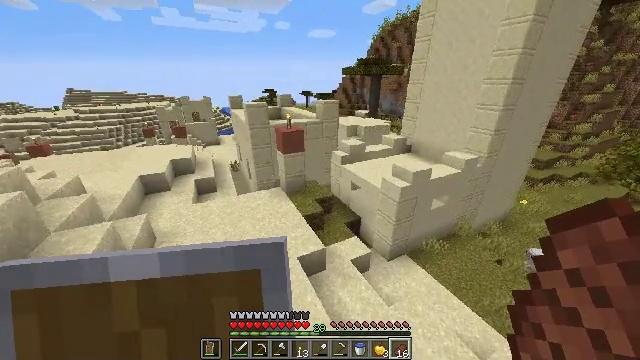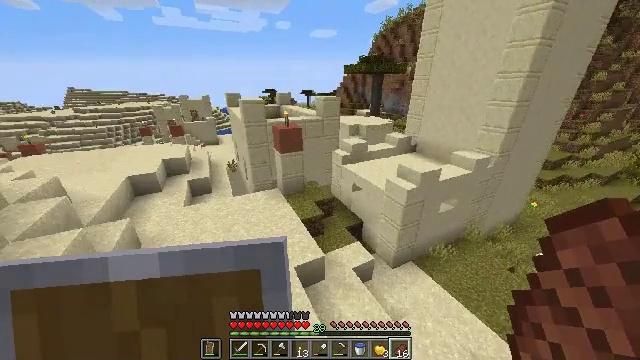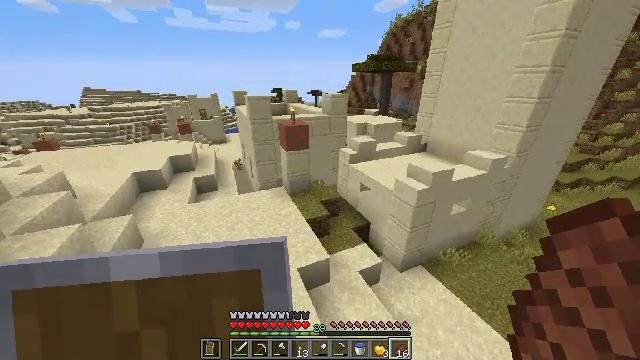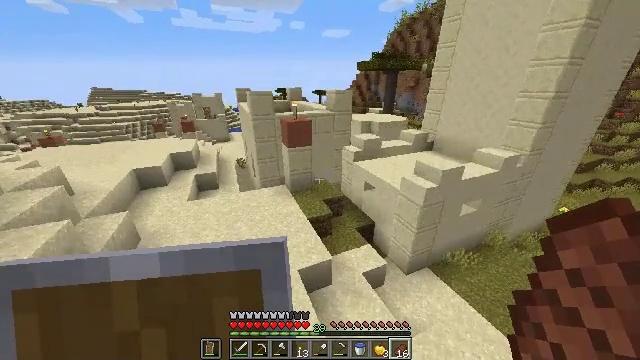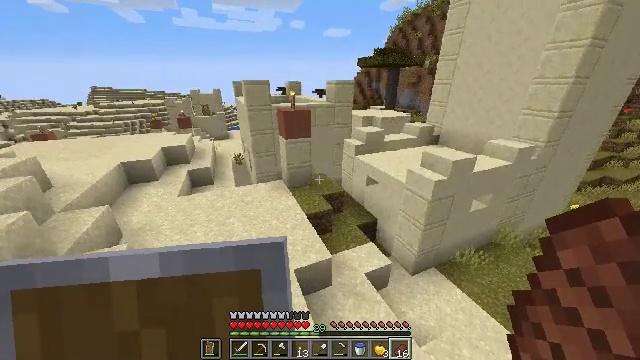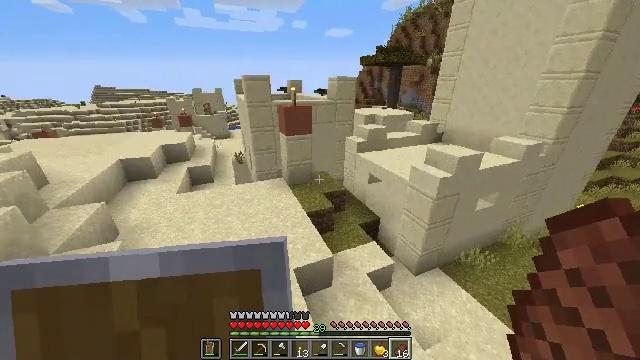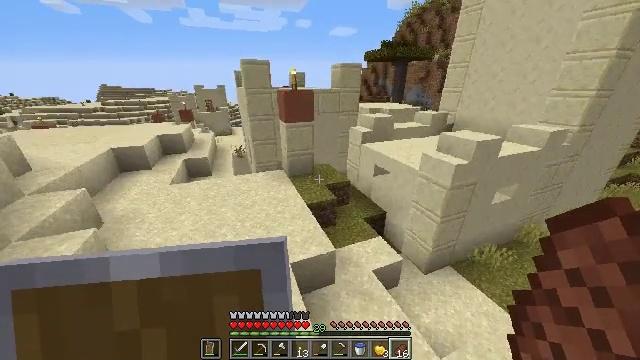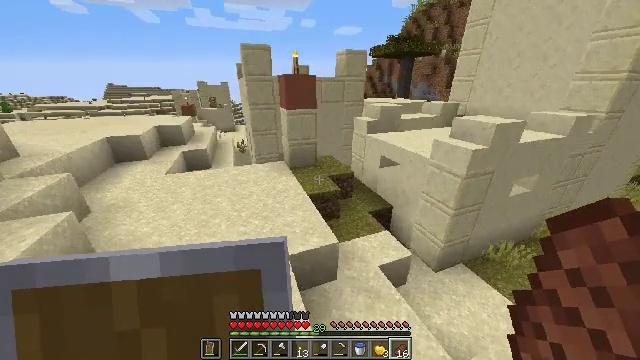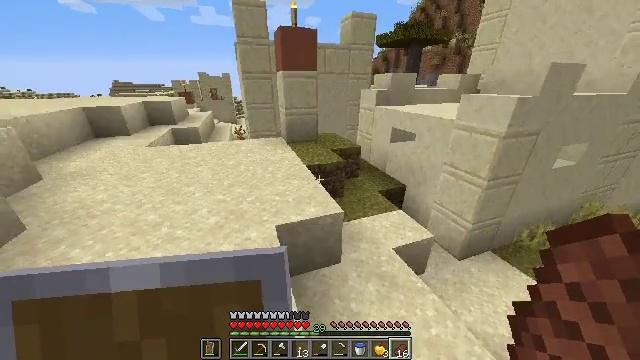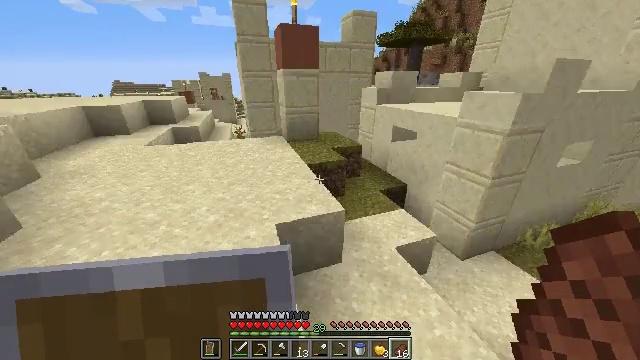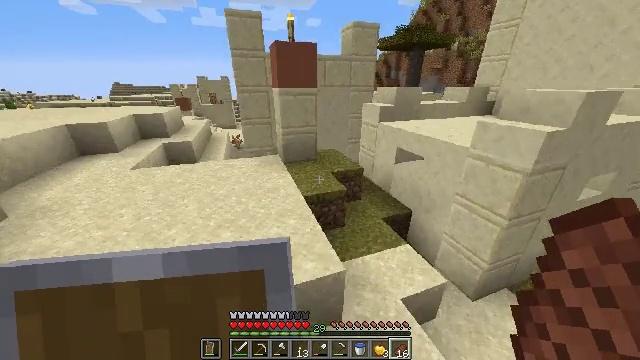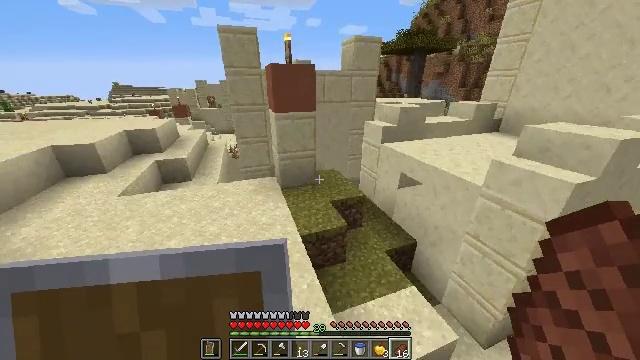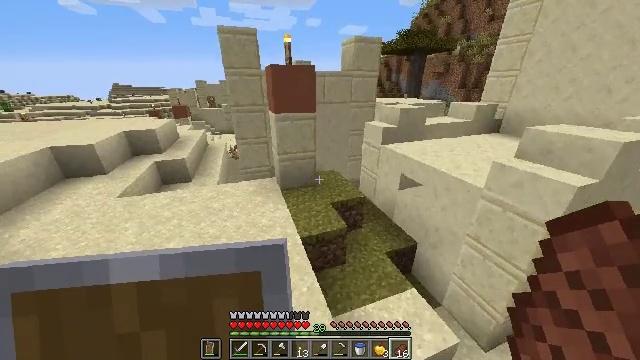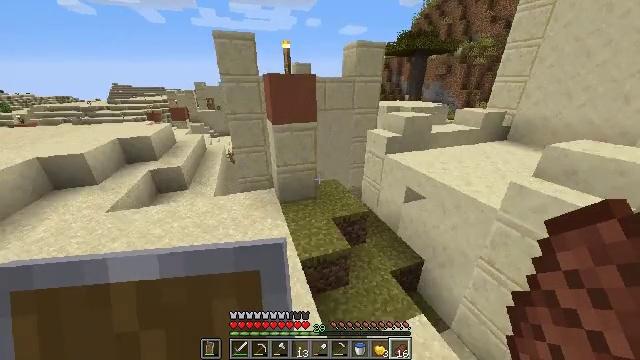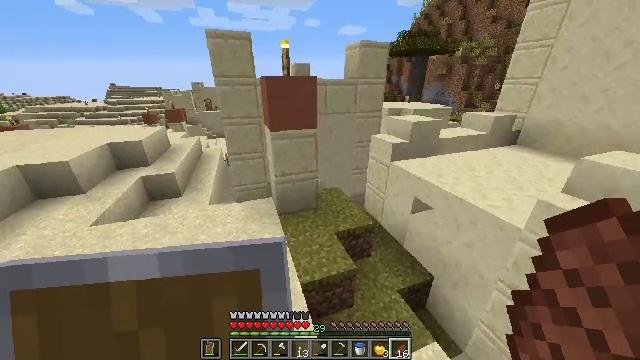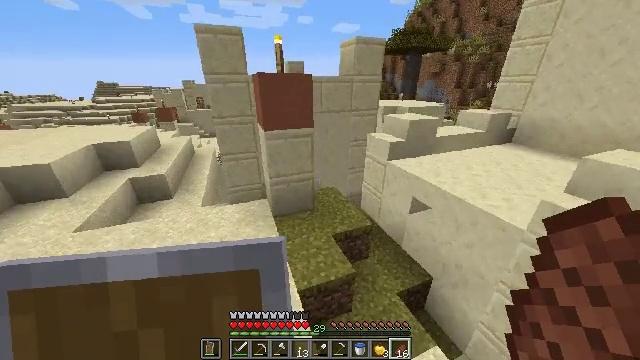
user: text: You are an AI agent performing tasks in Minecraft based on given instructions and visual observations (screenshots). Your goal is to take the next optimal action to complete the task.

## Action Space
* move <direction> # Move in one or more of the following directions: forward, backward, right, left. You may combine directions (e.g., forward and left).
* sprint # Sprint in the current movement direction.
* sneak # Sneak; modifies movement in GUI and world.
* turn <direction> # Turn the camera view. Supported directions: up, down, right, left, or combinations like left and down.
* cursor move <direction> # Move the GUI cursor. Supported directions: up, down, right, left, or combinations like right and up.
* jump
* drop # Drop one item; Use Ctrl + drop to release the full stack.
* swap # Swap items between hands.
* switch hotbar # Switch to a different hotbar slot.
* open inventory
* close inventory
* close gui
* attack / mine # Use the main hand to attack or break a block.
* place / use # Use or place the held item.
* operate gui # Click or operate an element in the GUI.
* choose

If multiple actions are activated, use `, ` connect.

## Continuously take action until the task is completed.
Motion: motion action
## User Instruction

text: Drop a orange terracotta.
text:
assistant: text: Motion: move forward, sprint, jump
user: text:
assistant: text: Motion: move forward, sprint, turn left, jump
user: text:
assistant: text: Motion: move forward, sprint, turn left, jump
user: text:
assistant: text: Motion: move forward, sprint, jump
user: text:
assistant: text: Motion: move forward, sprint, jump
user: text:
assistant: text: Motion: move forward, sprint, jump
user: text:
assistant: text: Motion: move forward, sprint, turn left, jump
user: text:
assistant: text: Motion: move forward, sprint, turn left, jump
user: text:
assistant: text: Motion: move forward, sprint, jump
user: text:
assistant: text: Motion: move forward, sprint, jump
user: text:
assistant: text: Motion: move forward and move left, sprint, jump
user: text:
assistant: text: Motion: move forward and move left, sprint, jump
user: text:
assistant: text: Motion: move forward and move left, sprint, jump
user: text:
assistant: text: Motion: move forward and move left, sprint, jump
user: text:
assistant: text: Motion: move forward and move left, sprint, turn right, jump
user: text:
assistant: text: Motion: move forward and move left, sprint, turn right and down, jump
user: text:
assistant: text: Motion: move forward, sprint, turn right and down, jump
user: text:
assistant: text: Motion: move forward, sprint, turn right and down, jump
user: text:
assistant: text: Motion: move forward, sprint, turn right and down, jump
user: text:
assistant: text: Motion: move forward, sprint, turn right and down, jump
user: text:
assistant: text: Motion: move forward, sprint, turn right, jump
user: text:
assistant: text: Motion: move forward, sprint, jump
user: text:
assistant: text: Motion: move forward, sprint, jump
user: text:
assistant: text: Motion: move forward, sprint, jump
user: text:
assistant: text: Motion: move forward, sprint, turn left, jump
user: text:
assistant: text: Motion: move forward, sprint, turn left
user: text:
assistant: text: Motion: move forward and move left, sprint, turn left and up
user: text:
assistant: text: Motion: move forward and move left, sprint, turn left and up
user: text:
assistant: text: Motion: move forward and move left, turn left
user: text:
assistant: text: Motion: move forward and move left